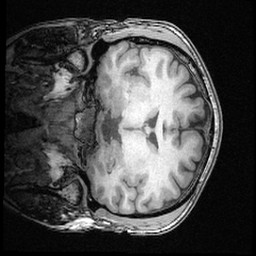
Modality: T1w
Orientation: coronal
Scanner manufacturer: ge
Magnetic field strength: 3 T
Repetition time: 0.008572 s
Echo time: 0.003384 s